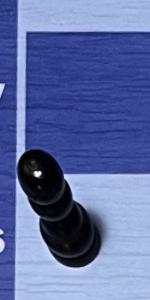
Label: Pawn_Black